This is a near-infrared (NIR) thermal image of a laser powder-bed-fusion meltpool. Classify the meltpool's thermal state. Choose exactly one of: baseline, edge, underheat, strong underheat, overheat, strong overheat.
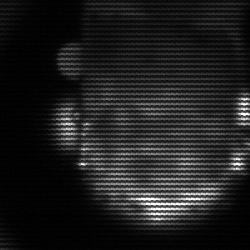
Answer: baseline